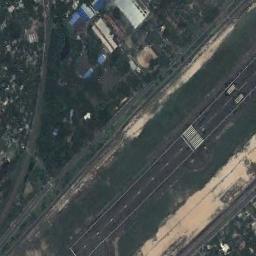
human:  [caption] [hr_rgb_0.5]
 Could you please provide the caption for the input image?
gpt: The runway with a threshold marking is surrounded by some buildings .

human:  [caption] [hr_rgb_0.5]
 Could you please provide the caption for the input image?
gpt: Next to the runway is a green lawn with many buildings and roads .

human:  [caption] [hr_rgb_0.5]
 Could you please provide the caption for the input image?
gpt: The runway is on the grass next to some houses and trees .

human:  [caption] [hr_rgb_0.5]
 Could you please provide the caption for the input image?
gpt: The grass is on either side of the runway .

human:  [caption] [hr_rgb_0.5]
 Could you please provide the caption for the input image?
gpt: There are green meadows and some buildings beside the runway .